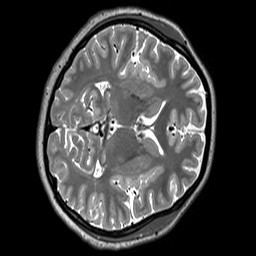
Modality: T2w
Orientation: axial
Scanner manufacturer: siemens
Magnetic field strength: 3 T
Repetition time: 3.2 s
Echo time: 0.406 s